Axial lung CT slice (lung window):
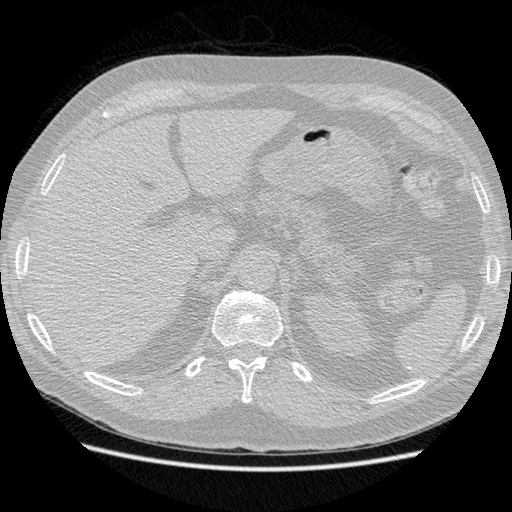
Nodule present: no